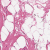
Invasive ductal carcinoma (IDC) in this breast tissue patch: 0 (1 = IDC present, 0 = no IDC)